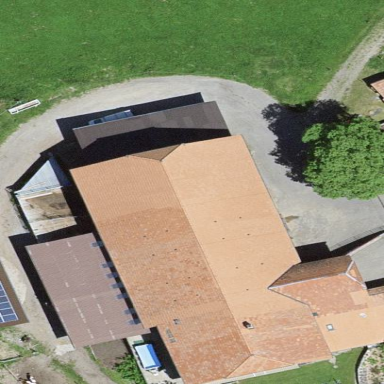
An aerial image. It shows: Farm building.